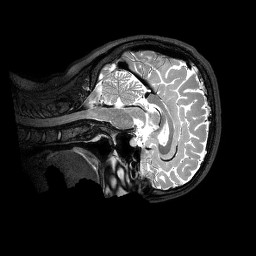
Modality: T2w
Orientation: sagittal